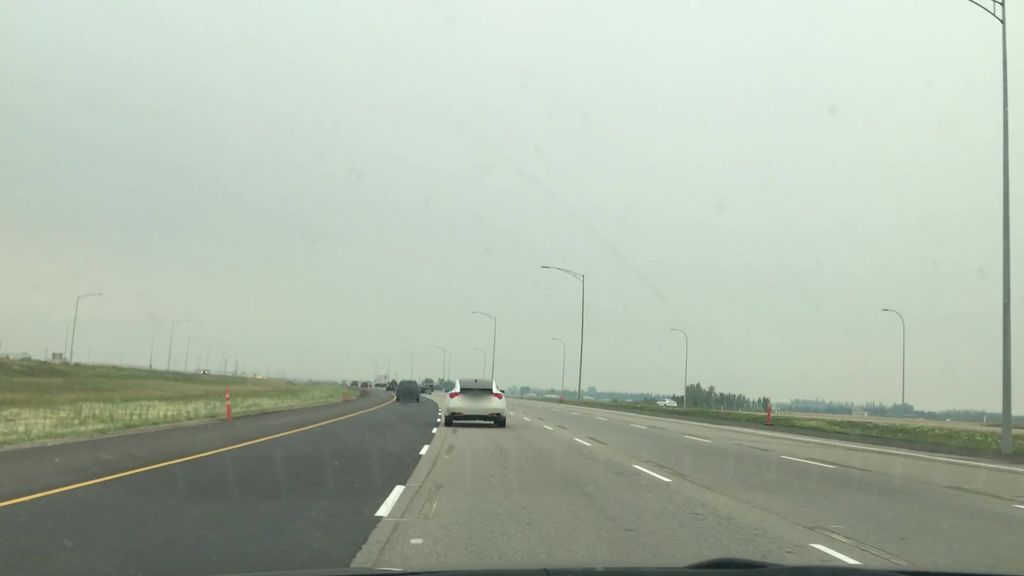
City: edmonton